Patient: sex F, age 69
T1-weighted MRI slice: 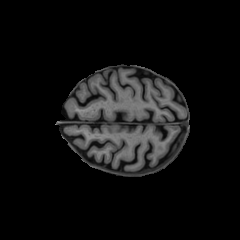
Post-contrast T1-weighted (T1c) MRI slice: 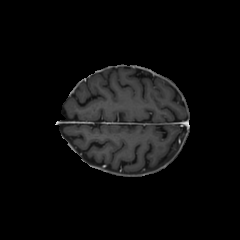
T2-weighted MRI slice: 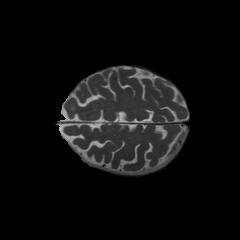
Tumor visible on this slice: no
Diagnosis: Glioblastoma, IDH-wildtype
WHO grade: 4